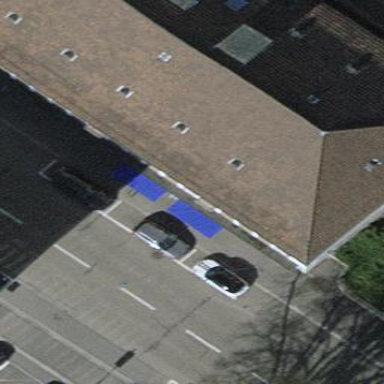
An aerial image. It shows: Parking lane area.